Aerial crown-view tile of a tropical tree (Barro Colorado Island, Panama), acquired 20240716:
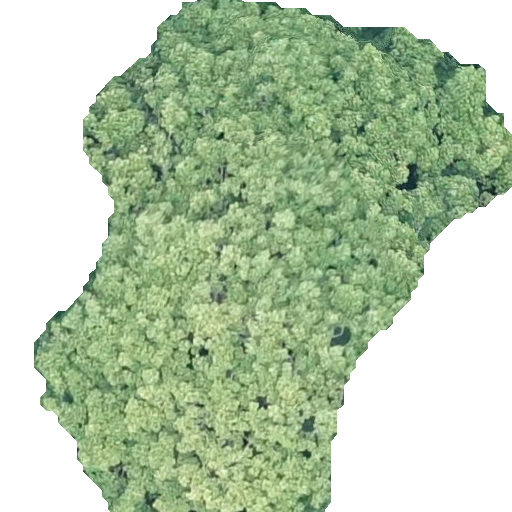
Species: Sterculia apetala
GBIF accepted scientific name: Sterculia apetala
Crown area: 262.57 m²